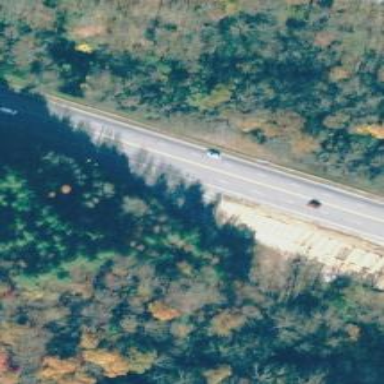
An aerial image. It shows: Asphalt escape road.